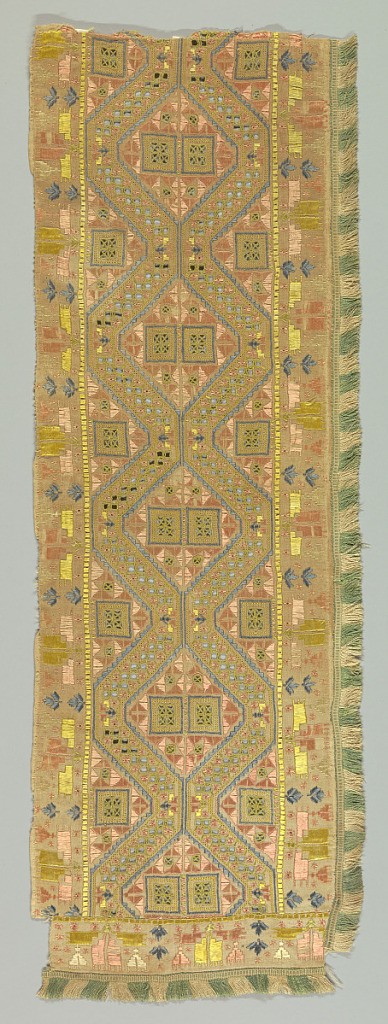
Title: Textile
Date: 17th century
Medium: silk on linen Technique: cutwork with embroidery (satin, tent, squared ground, and overcast)
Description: Vertical panel in pink, yellow, cream and blue silk in design of diamonds with geometric fillings between borders; green and white woven fringe at end. The stitches used are principally satin (counted and other variations), tent, squared ground and overcast.